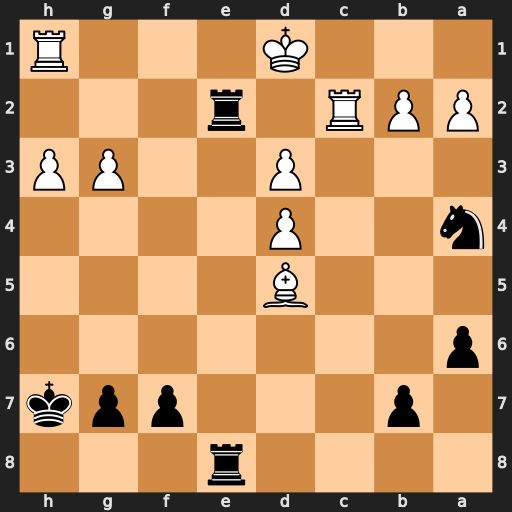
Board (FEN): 4r3/1p3ppk/p7/3B4/n2P4/3P2PP/PPR1r3/3K3R
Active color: b
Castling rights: -
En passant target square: -
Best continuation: Nxb2+ Rxb2 Rxb2